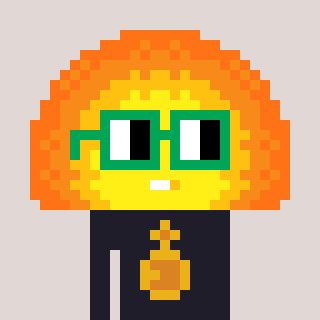
a pixel art character with square green glasses, a sunset-shaped head and a grayscale-colored body on a warm background